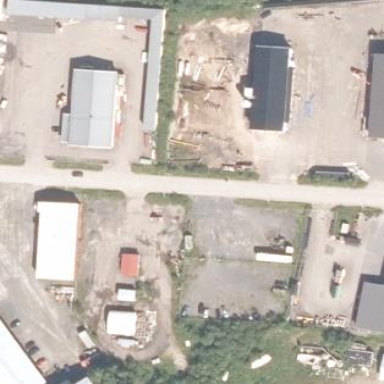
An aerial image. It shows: Industrial area.